Question: I'd like a boolean field to be editable in my Django admin's list display. Instead, I have uneditable icons:

My code looks like this:
'''
# Model
class Task(models.Model):
...
is_finished = models.BooleanField()
# Admin
list_display = (..., 'is_finished')
'''
I haven't included 'is_finished' in the 'readonly_fields' tuple in 'admin.py', so I'm surprised that it isn't editable by default. What am I doing wrong?
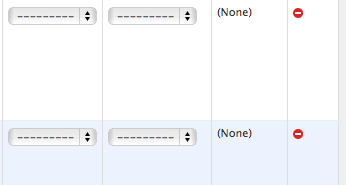
Answer: 'ModelAdmin.list_editable' is what you need, see its doc <URL>. Below you also have an example:
'''
class TaskAdmin(models.ModelAdmin):
list_display = (..., 'is_finished')
list_editable = ('is_finished',) # this MUST only contain fields that also are in "list_display"
#list_display_links = ('foo', 'bar') # this MUST NOT contain a field in common with "list_editable"
'''